Field crop: maize
Growth stage: 1
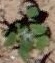
Species: chenopodium